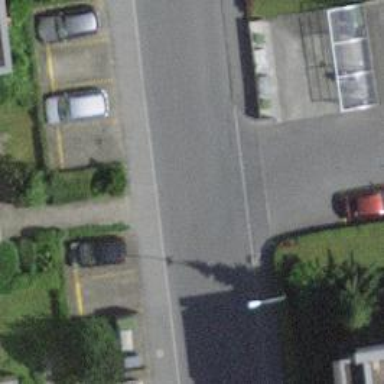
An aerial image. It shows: Residential road with asphalt surface. It has separate sidewalks on both sides.